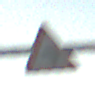
Verkehrszeichen: KurveLinks
Umgebung: Outdoor, Nature
Tageszeit: SunriseSunset
Wetter: PartlyCloudy
Licht: Natural
Jahreszeit: NotSpecified
Kontrast: HighContrast